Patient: sex M, age 57
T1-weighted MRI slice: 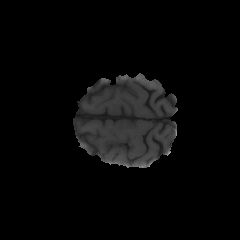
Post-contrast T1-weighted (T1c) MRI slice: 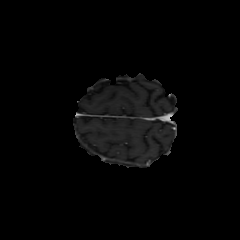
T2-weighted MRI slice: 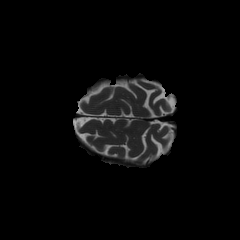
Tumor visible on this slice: no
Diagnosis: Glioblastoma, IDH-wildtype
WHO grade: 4